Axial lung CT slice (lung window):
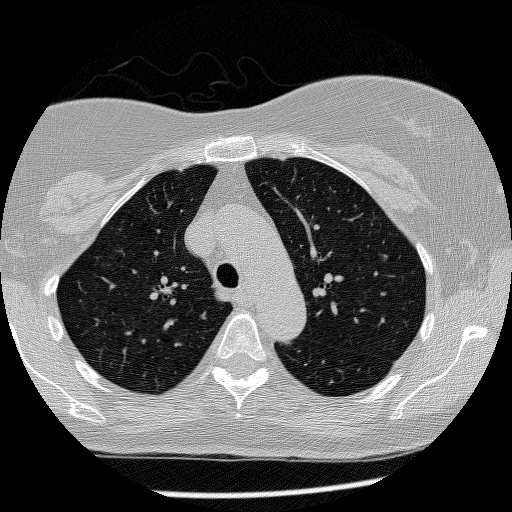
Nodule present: no